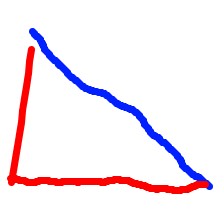
Shape: triangle